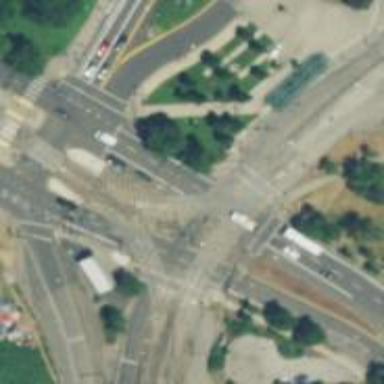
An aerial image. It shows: Busway road.